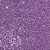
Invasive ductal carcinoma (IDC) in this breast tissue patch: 1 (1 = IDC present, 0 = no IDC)